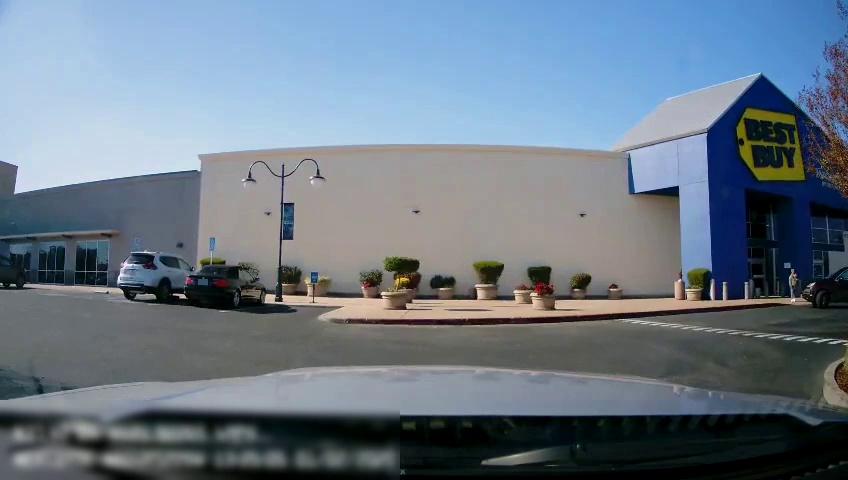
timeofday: Day
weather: Sunny
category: Drivable Space
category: Vehicles | SUV
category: Pedestrians
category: Vehicles | SUV
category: Vehicles | Car
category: Vehicles | SUV
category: Traffic | Signs